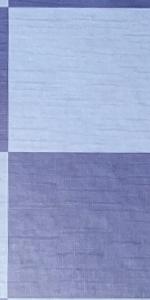
Label: Empty